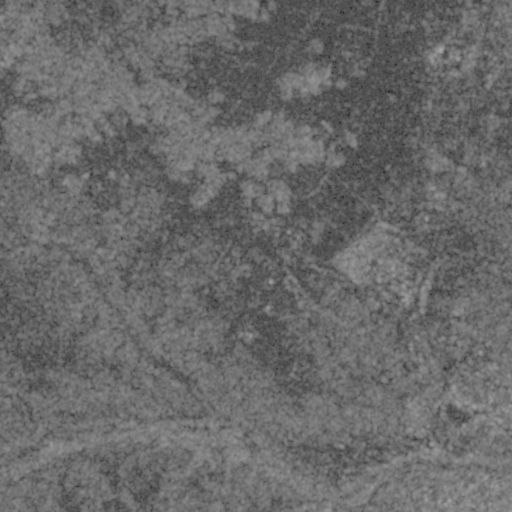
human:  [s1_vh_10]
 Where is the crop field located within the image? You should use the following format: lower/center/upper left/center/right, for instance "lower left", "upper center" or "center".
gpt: The crop field is located in the center right of the image.
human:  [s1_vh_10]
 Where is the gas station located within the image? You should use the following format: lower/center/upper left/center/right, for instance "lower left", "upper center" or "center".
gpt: The gas station is located in the upper right of the image.
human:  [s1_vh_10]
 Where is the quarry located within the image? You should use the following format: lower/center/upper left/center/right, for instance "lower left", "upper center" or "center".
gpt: The quarry is located in the lower right of the image.
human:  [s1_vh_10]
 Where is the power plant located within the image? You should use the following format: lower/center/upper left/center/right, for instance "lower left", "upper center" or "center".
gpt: There is no power plant in the image.

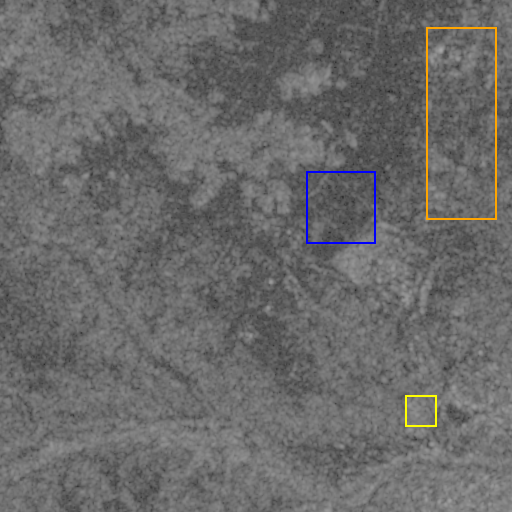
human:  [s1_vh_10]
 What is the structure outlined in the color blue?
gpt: The structure outlined in blue is a crop field.
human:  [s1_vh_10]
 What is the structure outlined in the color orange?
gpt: The structure outlined in orange is a landfill.
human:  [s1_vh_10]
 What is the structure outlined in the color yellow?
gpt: The structure outlined in yellow is a quarry.
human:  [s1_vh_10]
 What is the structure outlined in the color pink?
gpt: There is no pink outline.